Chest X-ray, PA view. Patient: 53 years old, sex M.
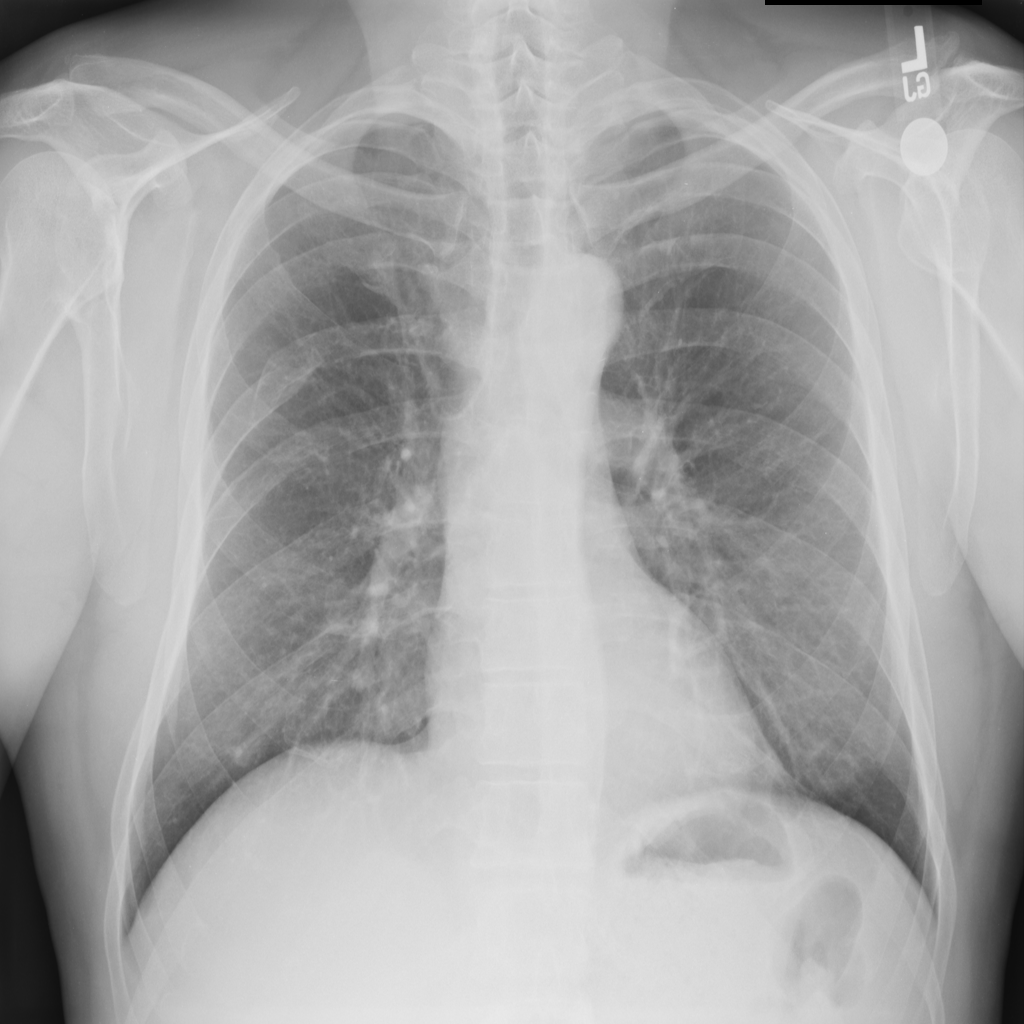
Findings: No Finding